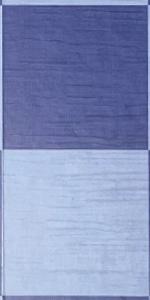
Label: Empty